Question: Title is pretty self explanatory but here is a picture of what I'd like to do. I'm having a tough time figuring out if its even possible.

Plot borrowed from:
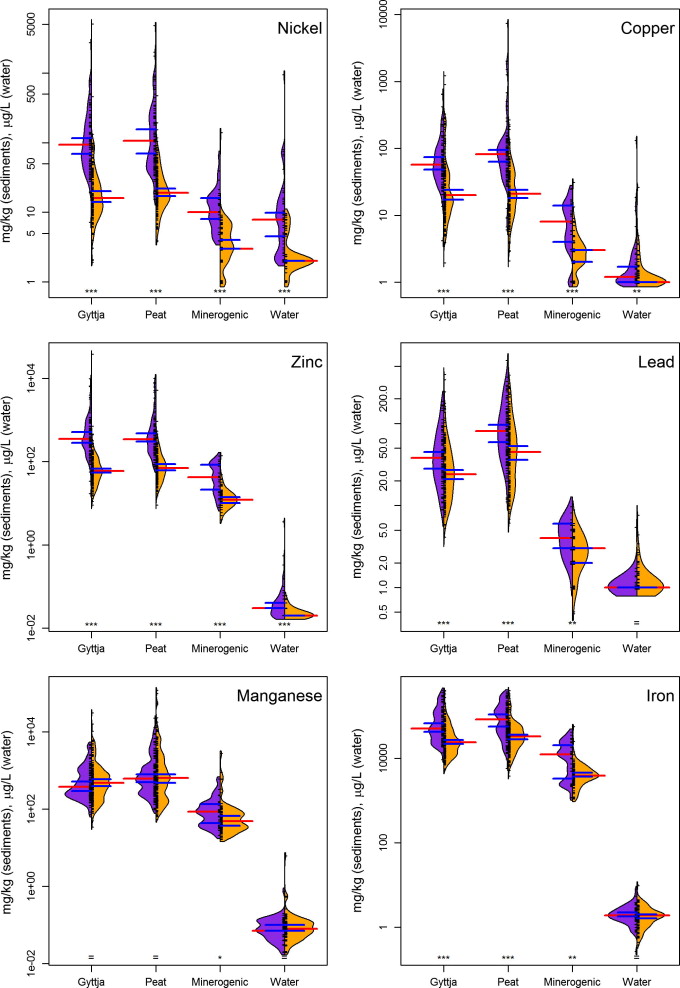
Answer: Doing the plot in exactly this orientation could be very cumbersome, if possible at all.
My suggestion is to plot everything with the usual orientation (i.e. having the 'sediments' axis as 'x'-axis, or rather as 'x2'-axis), rotate all labels a bit and finally rotate the complete output by '90' degree (pdf file with e.g. 'pdftk' etc).
With this you can use any plot style as usual. In the script below I just show you how to plot the violet and yellow filled curves (using pseudo data) for two different data sets. Adding the other peaks should be straight forward (plot the bars with e.g. 'boxes' or 'vector' plotting style).
In order to have distinct 'ytics' for the different plots, I associated a certain 'y'-value with a certain plot, '1=Water', ..., '4=Gyttja').
Putting all toghether gives the following script:
'''
reset
set terminal pdfcairo linewidth 2
outfile='bean'
set output outfile.'.pdf'
set encoding utf8
set x2range [0.5:9000]
set logscale x2
set x2tics (1, 5, 10, 50, '' 100, 500, '' 1000, 5000) out
set x2label 'mg/kg (sediments), ug/L (water)'
unset xtics
set yrange[0.5:4.5]
set ytics ('Water' 1, 'Minerogenic' 2, 'Peat' 3, 'Gyttja' 4) center rotate by -90 out
set label at graph 0.95, graph 0.05 right rotate by -90 'Nickel' font ',20' front
# cover possible data overlapping with the label
set object rectangle from graph 0.9, graph 0 to graph 1,graph 0.2 fillcolor rgb 'white' fillstyle solid noborder front
unset key
set macros
fs1="fillcolor rgb '#fc9e00' linewidth 2 fillstyle solid border lt -1"
fs2="fillcolor rgb '#9119f7' linewidth 2 fillstyle solid border lt -1"
# use pseudo data
set samples 500
plot '+' using 1:(4-0.3*exp(-(($1-10)/5.0)**4)) axes x2y1 with filledcurves y1=4 @fs1, '' using 1:(4+0.2*exp(-(($1-70)/50.0)**4)) axes x2y1 with filledcurves y1=4 @fs2, '' using 1:(1-0.4*exp(-(($1-5)/2.0)**2)) axes x2y1 with filledcurves y1=1 @fs1, '' using 1:(1+0.1*exp(-(($1-30)/20.0)**2)) axes x2y1 with filledcurves y1=1 @fs2
set output
system(sprintf('pdftk %s.pdf cat 1W output %s-rot.pdf', outfile, outfile))
system(sprintf('pdftocairo -r 150 -png %s-rot.pdf', outfile))
'''
This gives (conventional and rotated output side-by-side) with 4.6.3:

Some stuff is required for the pseudo data. For a real data file, the plotting line looks a bit differently. The different plots have a separation of '1' in 'y'-direction, so you must scale your data accordingly (done here manually with a scaling factor 'sc'):
'''
sc = 5.1
plot 'datafile.txt' using 1:(4 + $2/sc) axes x2y1 with filledcurves y1=4 @fs1
'''
You can of course also do the scaling automatically, by extracting some minimum/maximum values using the 'stats' command.